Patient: sex F, age 59
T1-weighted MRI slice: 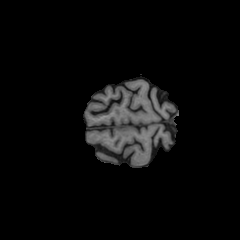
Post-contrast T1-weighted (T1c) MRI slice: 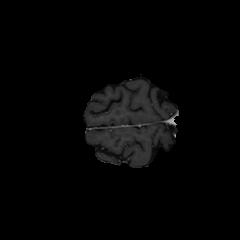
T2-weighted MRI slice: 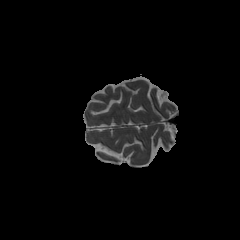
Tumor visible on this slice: no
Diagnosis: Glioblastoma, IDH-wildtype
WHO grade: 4